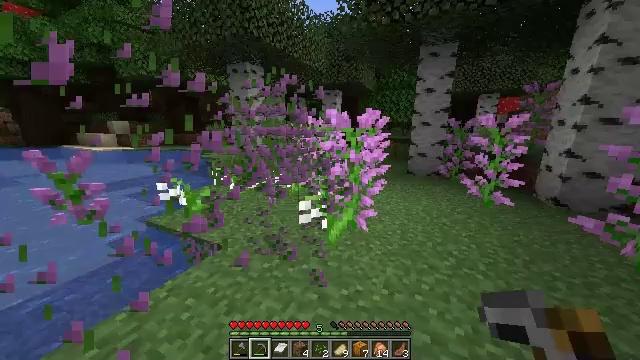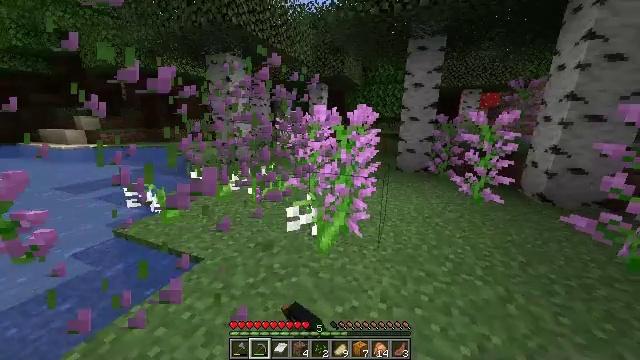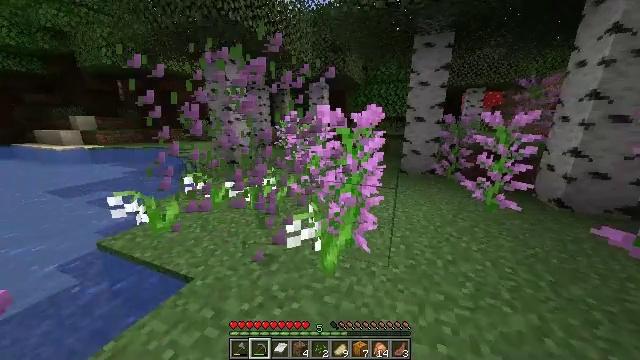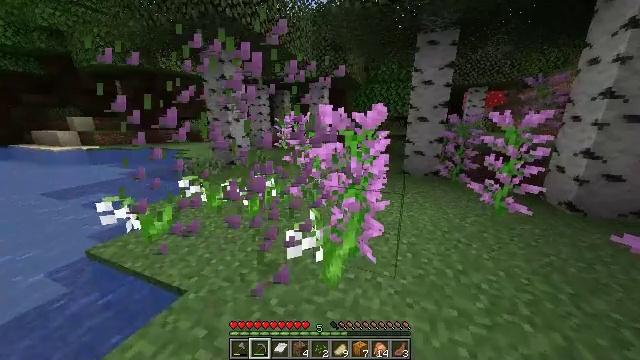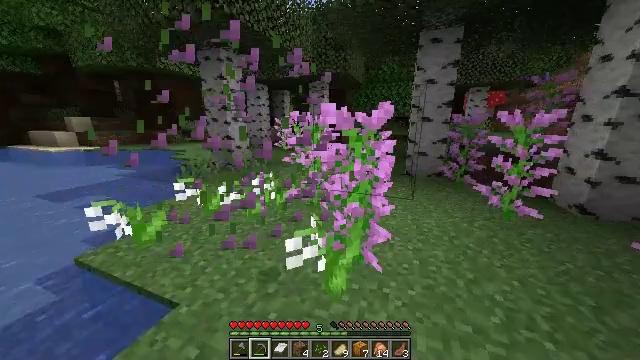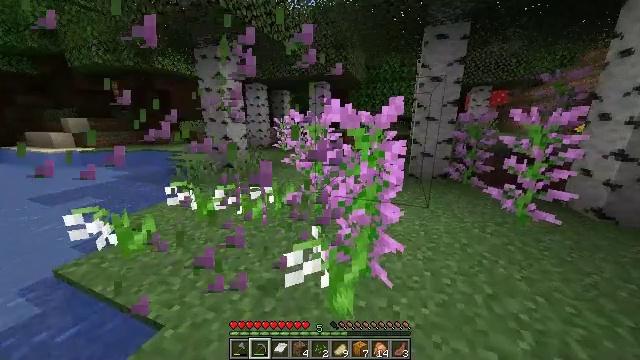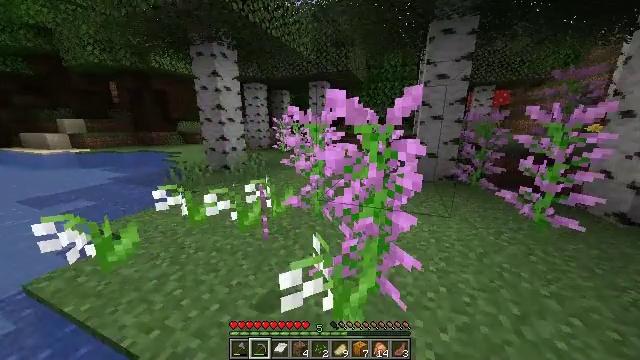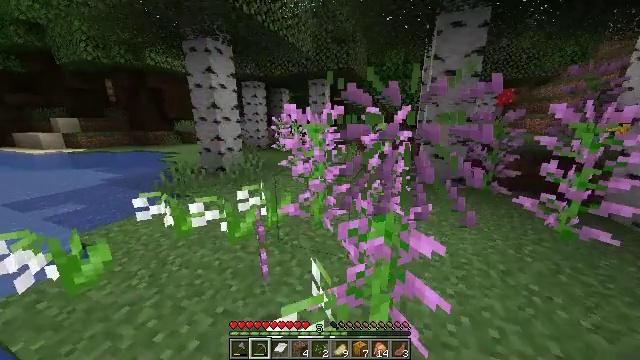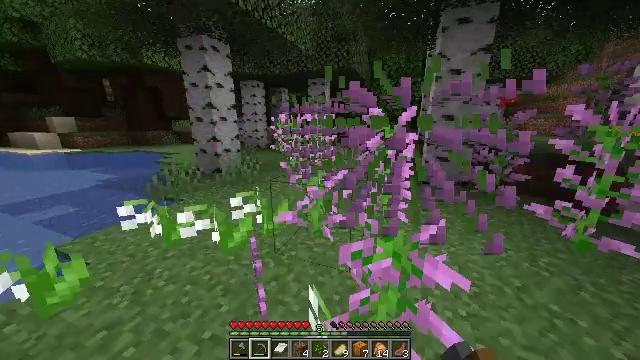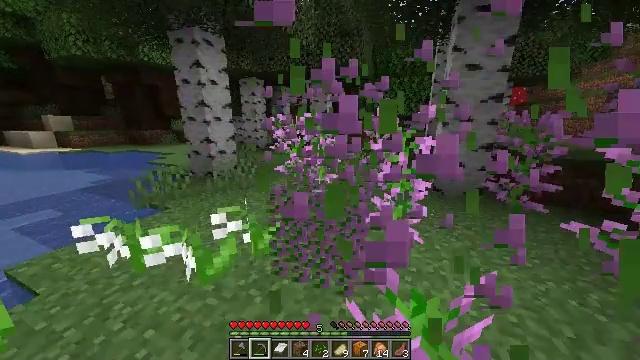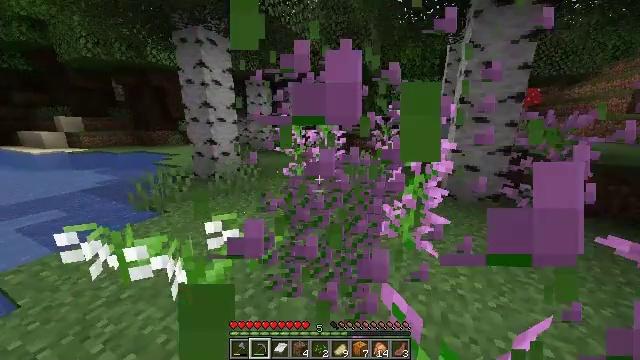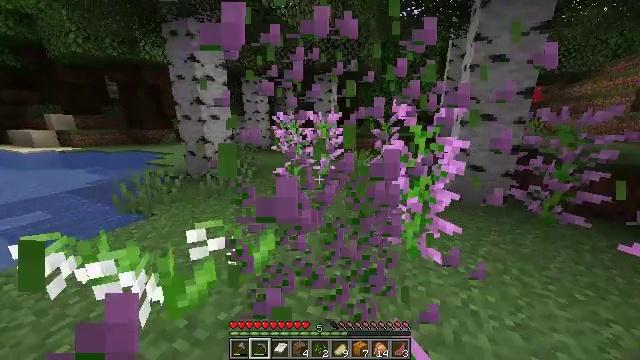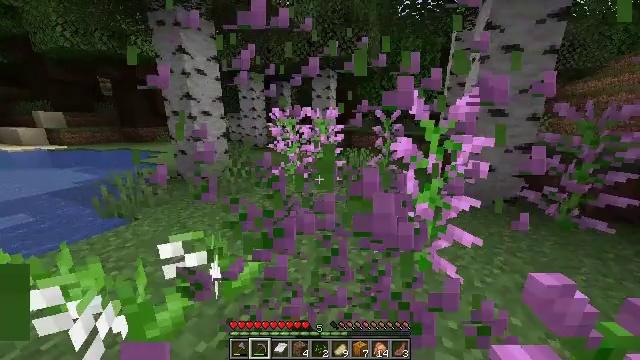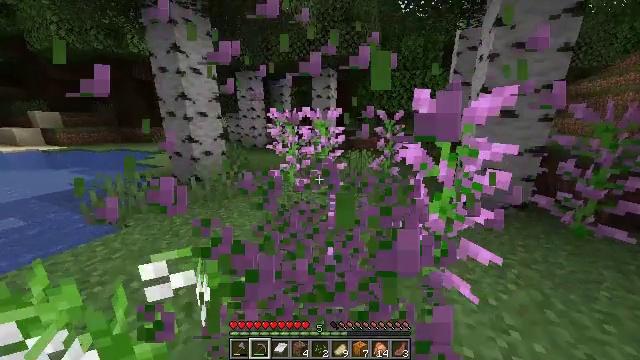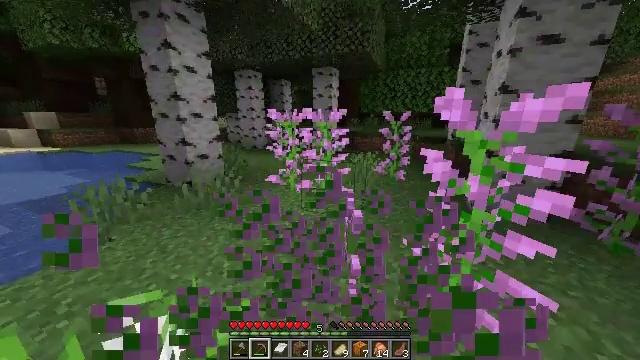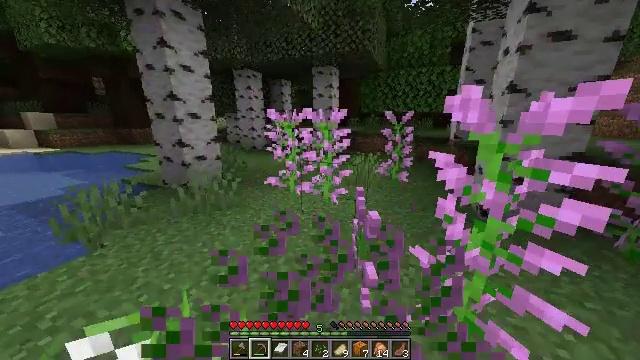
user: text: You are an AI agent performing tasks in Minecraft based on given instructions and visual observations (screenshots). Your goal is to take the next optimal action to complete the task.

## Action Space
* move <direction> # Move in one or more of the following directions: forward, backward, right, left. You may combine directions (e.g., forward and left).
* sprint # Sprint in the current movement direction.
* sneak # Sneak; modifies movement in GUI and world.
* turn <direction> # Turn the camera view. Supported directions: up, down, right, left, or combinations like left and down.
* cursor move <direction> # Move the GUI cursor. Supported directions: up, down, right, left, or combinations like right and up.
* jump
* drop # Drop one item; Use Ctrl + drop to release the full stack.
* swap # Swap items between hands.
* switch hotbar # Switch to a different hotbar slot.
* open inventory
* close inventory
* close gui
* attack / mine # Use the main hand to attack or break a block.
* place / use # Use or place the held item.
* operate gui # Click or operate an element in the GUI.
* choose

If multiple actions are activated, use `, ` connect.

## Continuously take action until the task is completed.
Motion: motion action
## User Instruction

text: Remove the lilac from its place.
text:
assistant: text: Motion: move forward, turn right and down, attack / mine
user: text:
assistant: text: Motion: move forward, attack / mine
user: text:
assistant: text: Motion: move forward, attack / mine
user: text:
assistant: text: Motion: move forward, attack / mine
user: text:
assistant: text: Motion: move forward, attack / mine
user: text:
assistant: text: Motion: move forward
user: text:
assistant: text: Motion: move forward, attack / mine
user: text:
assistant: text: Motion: move forward, attack / mine
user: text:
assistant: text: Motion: move forward, attack / mine
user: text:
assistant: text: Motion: move forward, turn left
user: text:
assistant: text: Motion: move forward, attack / mine
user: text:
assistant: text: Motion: move forward, attack / mine
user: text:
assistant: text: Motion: move forward, attack / mine
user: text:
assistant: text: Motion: move forward, attack / mine
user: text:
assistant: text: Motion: move forward
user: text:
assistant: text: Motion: move forward, attack / mine
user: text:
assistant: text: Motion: move forward, attack / mine
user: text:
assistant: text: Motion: move forward, attack / mine
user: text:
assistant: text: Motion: move forward
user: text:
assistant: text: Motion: move forward, attack / mine
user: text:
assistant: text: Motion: move forward, attack / mine
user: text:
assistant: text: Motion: attack / mine